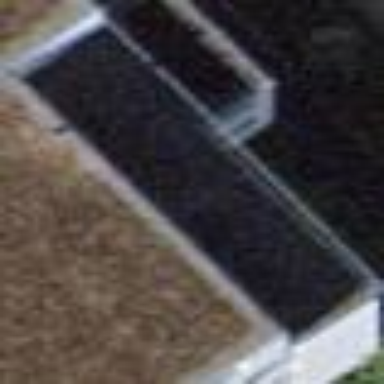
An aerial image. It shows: Building with flat roof.